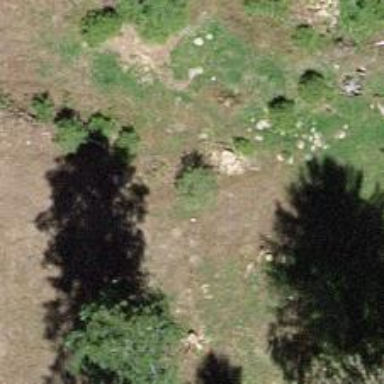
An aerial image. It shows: Single tag "natural: tree."